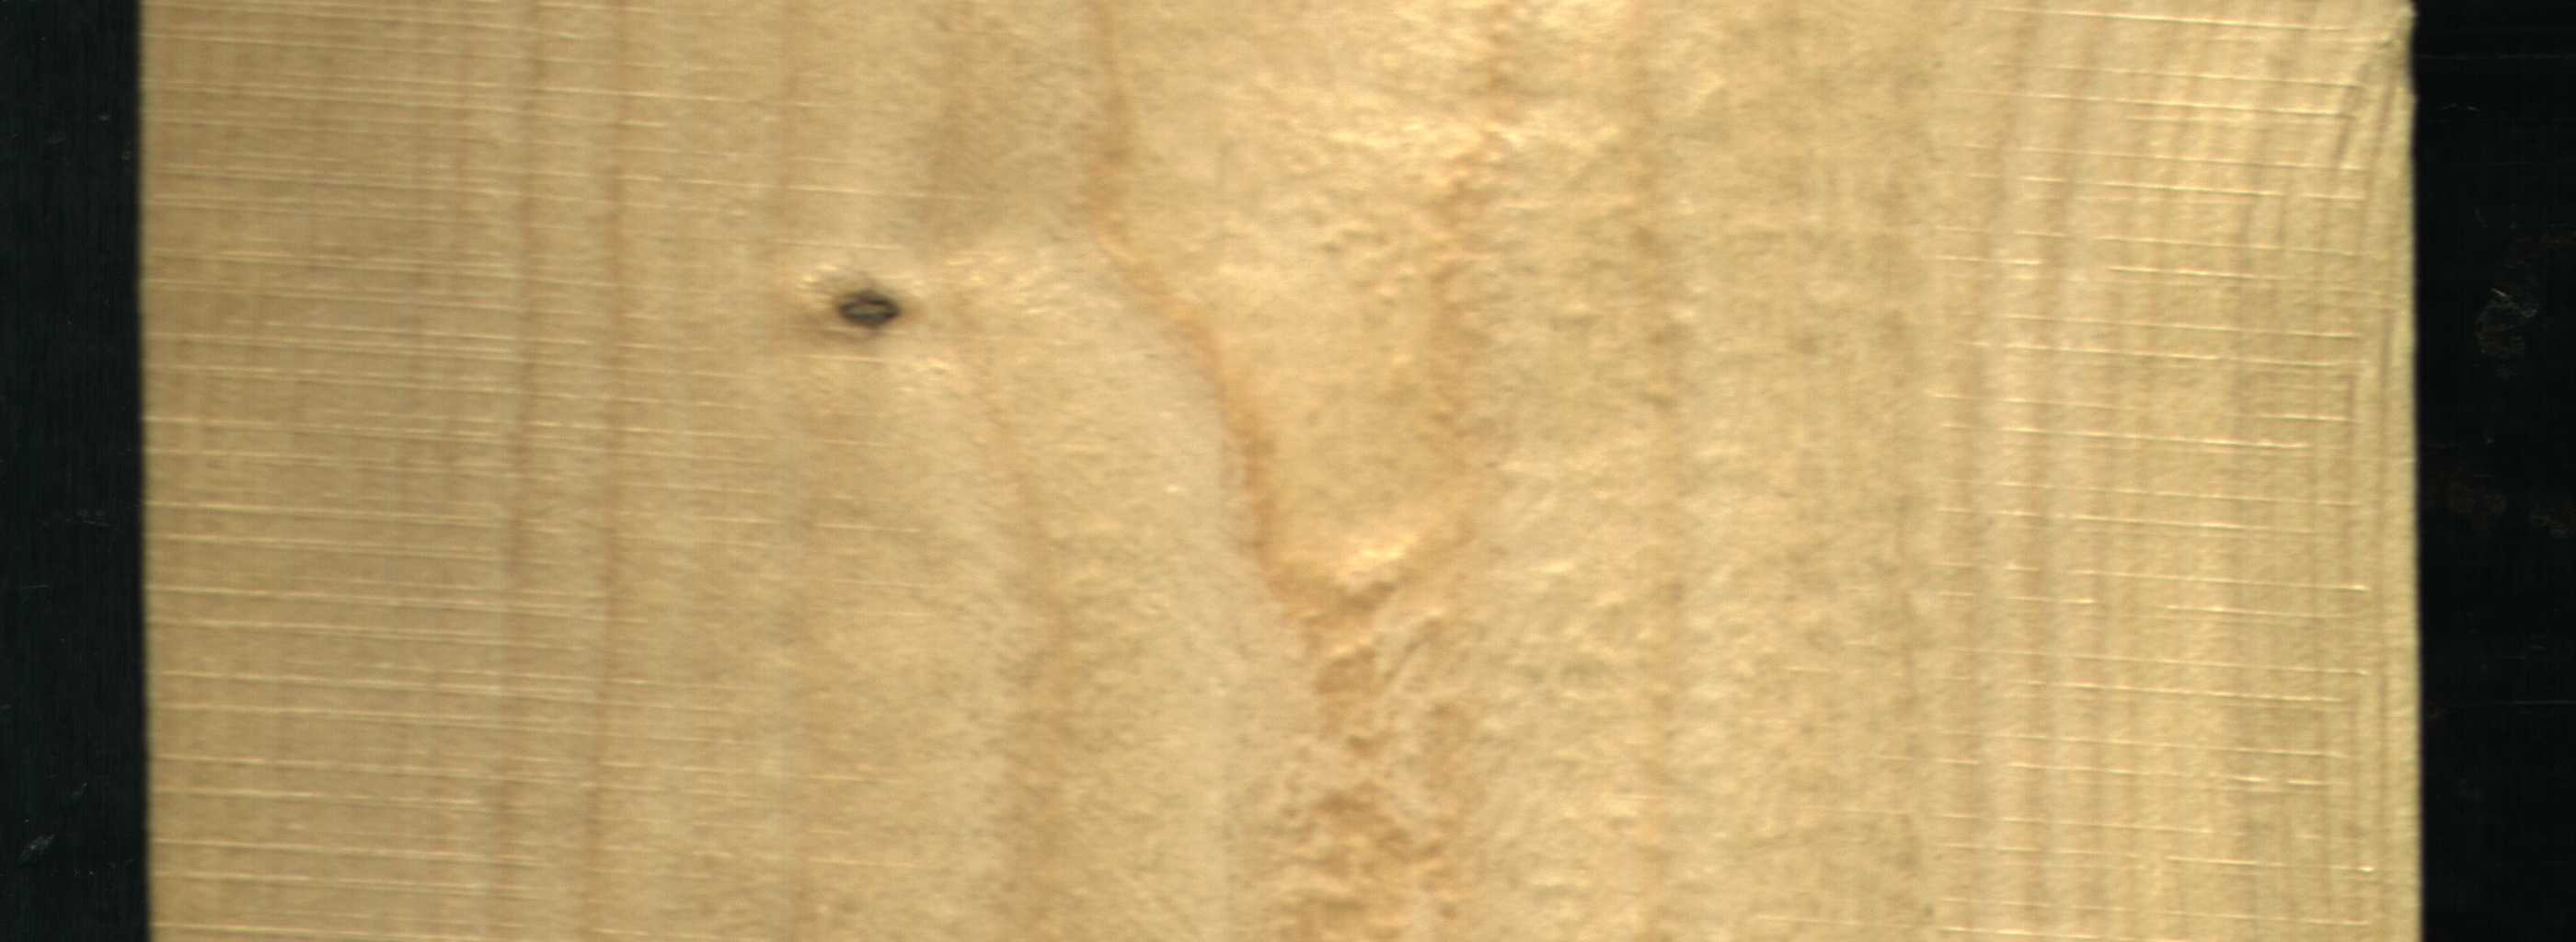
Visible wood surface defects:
Dead_Knot